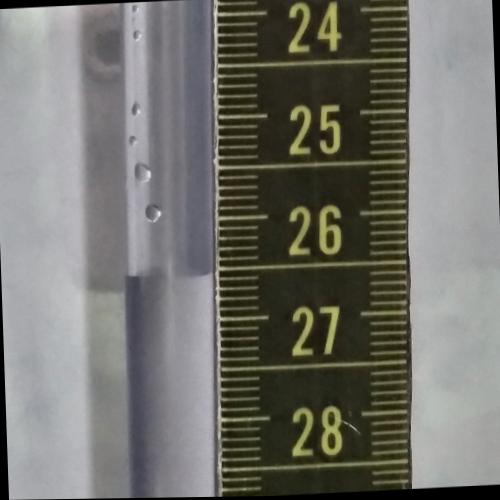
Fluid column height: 26.6 cm